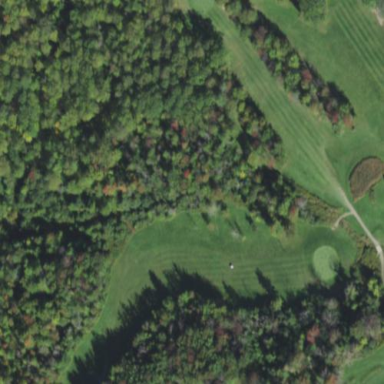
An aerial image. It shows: Golf fairway in the image.